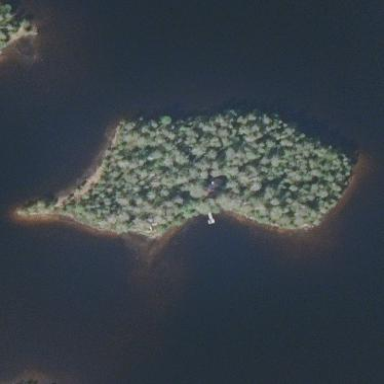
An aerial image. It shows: Islet.